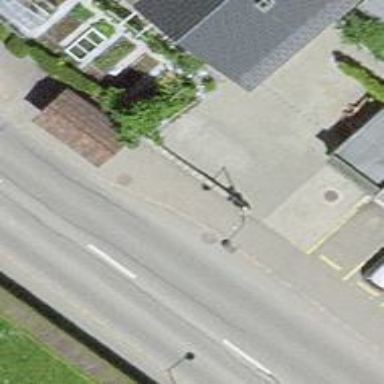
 serving as platform for public transportation."